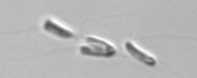
Label: Dinobryon